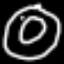
Label: donut